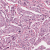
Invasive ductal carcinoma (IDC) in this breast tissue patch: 1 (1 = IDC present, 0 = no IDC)